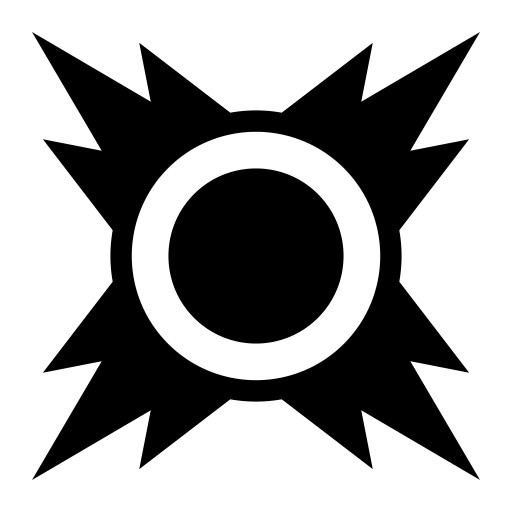
Tags: icon, FontAwesome, fa-icon, brand, sith